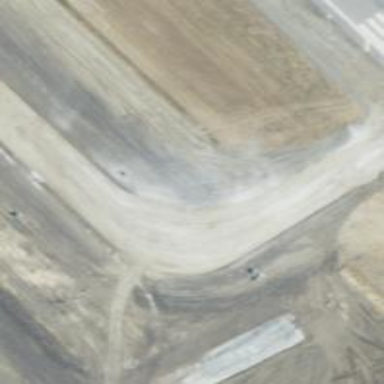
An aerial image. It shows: Image of taxiway at airport.